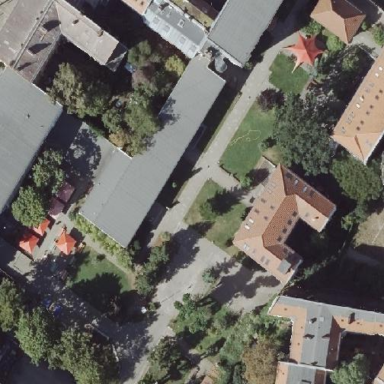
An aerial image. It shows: School.